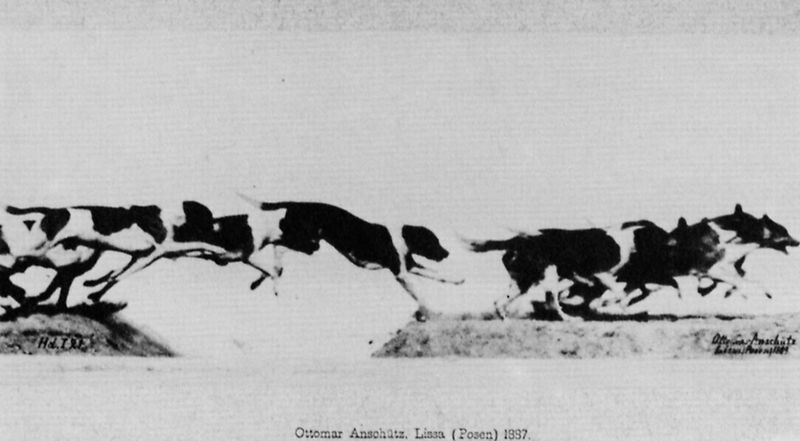
Titel: Hundemeute
Künstler: Ottomar Anschütz
Standort: Leverkusen
Institution: Foto-Historama
Schlagwörter: himmel, körper, wasser, weiß, see, ufer, bewegung, grau, köpfe, schwarz, eis, gras, hund, hunde, tier, tiere, bild, signatur, erde, kühe, land, ohren, beine, fell, schnell, schwanz, sprung, schrift, strand, studie, rudel, laufen, zug, schlucht, moment, querformat, pfoten, foto, fotografie, photographie, name, posen, unterschrift, anschnitt, schwarz-weiss, viele, loch, titel, text, lauf, rennen, beschriftung, reihe, jagd, photo, flecken, pfote, gefleckt, schnauze, dynamisch, springen, verfolgung, film, sieben, graben, schwänze, jagdhunde, treibjagd, schnautze, zeit, hatz, meute, sechs, gescheckt, fotographie, geschwindigkeit, jagen, schnelligkeit, acht, fot, jagdt, galopp, wall, beschriftet, schnauzen, fotorafie, stude, sprünge, bewegungsstudie, hindernis, folge, hundeschlitten, phasen, hundemeute, ruten, bewegungsablauf, anschütz, ottmar anschütz, ottomar, ottomar anschütz, chronophotographie, hetzen, springend, anschütze, bewegungsfluss, bewegungstudie, dokumentiert, festgehalten, hindernislauf, muybridge, schluckt, vorderpfote, prünge, 1887, 1897, karft, serienaufnahme, jetze, gefelckt, schwyz weiß